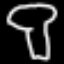
Label: mushroom